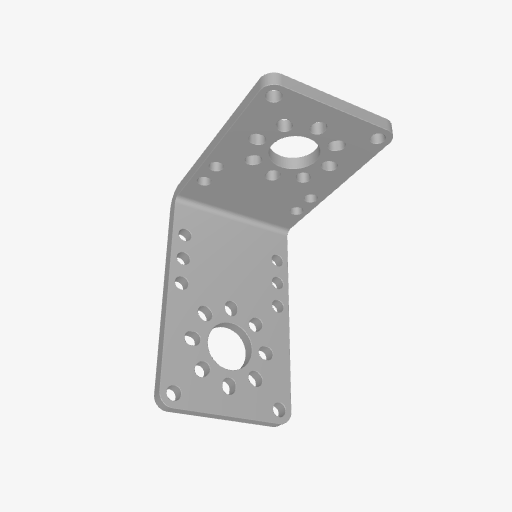
Part: AnglePatternBracket